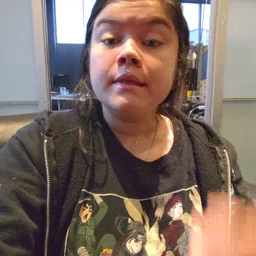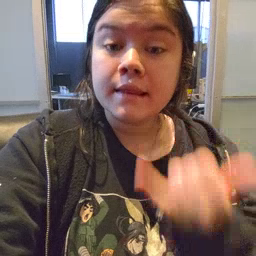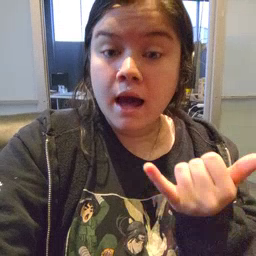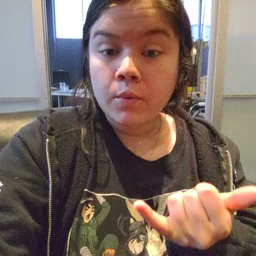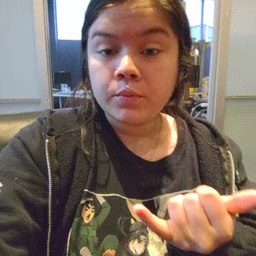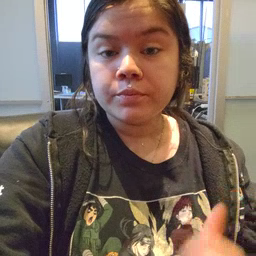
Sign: now